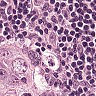
Metastatic tissue present: yes